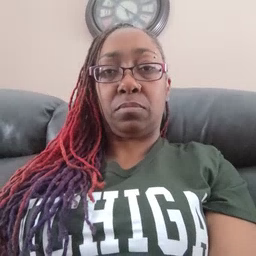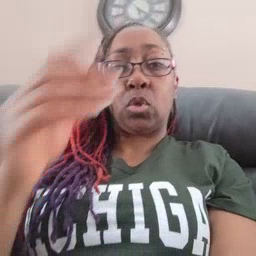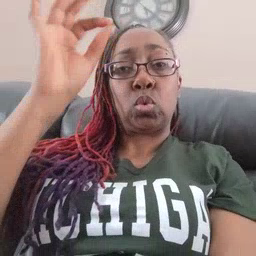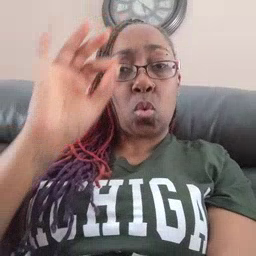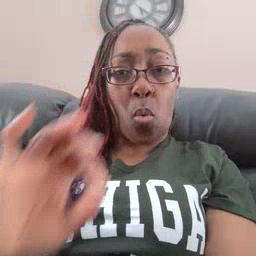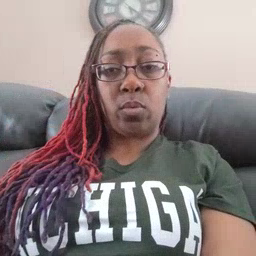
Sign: snow